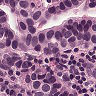
Metastatic tissue present: yes